Question:
Here is the UI...(I know it is ugly...) The orange is a view, and the blue is the table, and the gray one is the table cell, lastly, the red is a textfield in a table cell. My question is simple, I just wanna to know the red text field position... Seems the table cell may move up and down, so, the position can be changed. So, I don't need to dynamic update the text field position, I just need the position when the user click the text field, any ideas? Thanks.
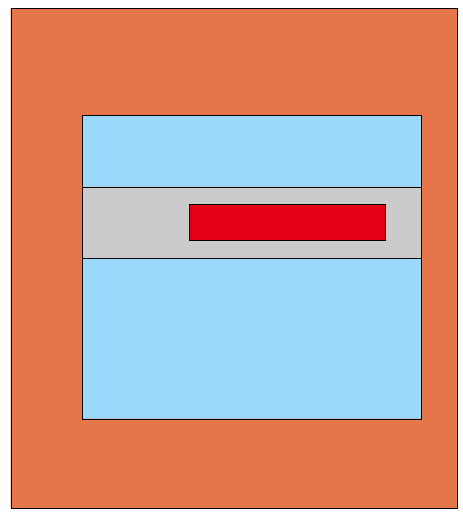
Answer: you can make use of convetrPoint methods that can be used on an UIView or its derived classes
'''
- (CGPoint)convertPoint:(CGPoint)point toView:(UIView *)view
- (CGPoint)convertPoint:(CGPoint)point fromView:(UIView *)view
'''
in you case, you'll need to do this:
'''
- (void)textFieldDidBeginEditing(UITextField *)textField
{
CGPoint textFieldOriginInTableView = [textFiled convertPoint:textField.frame.origin toView:tableView];
//or if you want it relative to the orangeView, your toView should be the orangeView
}
'''